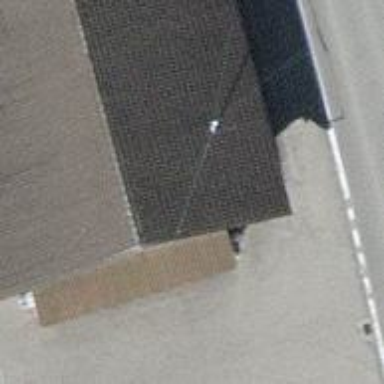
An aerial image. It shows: Termination pole used for power distribution.